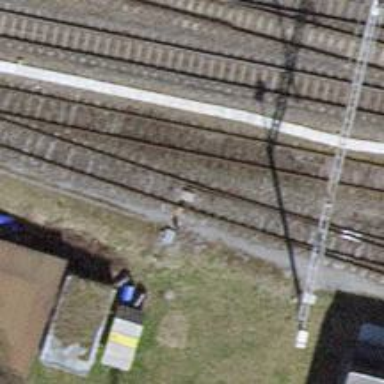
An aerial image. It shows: Railway switch.